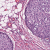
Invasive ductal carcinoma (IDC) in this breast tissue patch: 0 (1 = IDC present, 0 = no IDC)